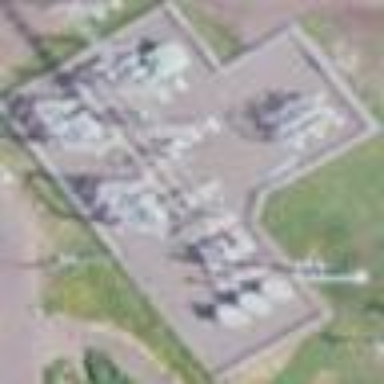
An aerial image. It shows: Transmission level substation.